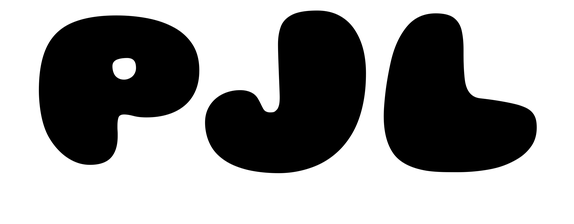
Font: Gluten_Black